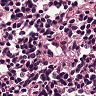
Metastatic tissue present: no